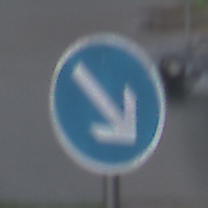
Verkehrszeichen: VorgeschriebeneVorbeifahrtRechts
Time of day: SunriseSunset
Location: Outdoor (RoadRail)
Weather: PartlyCloudy
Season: NotSpecified
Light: Natural